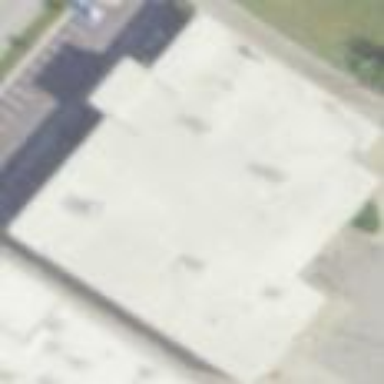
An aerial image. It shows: Building with furniture shop.